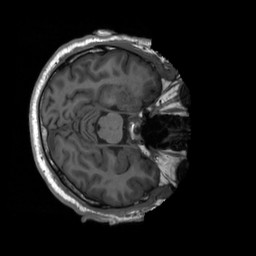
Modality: T1w
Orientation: axial
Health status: healthy
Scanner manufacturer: siemens
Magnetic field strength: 3 T
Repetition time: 2.3 s
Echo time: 0.00207 s